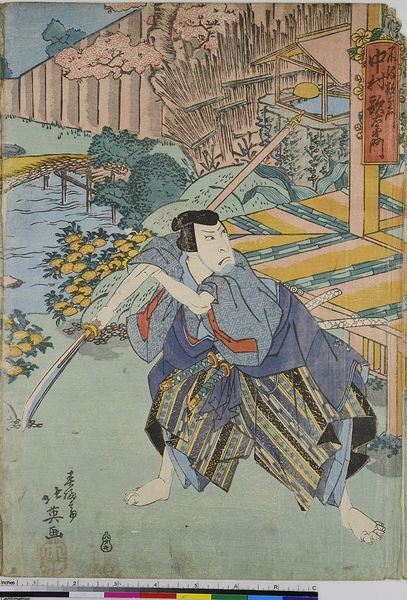
Titel: Der Schauspieler Nakamura Utaemon III als Fuwa Banzaemon
Künstler: Shunbaisai Hokuei
Standort: Hamburg
Institution: Museum für Kunst und Gewerbe Hamburg
Schlagwörter: mann, see, bunt, haus, architektur, theater, farbig, holzschnitt, japan, man, training, druck, druckgraphik, druckgrafik, schwert, zeit, schauspieler, farbholzschnitt, schauspielerin, samurai, kabuki, edo, reproduktionen, kampfsport, druckerzeugnisse, theateraufführung, ukiyo